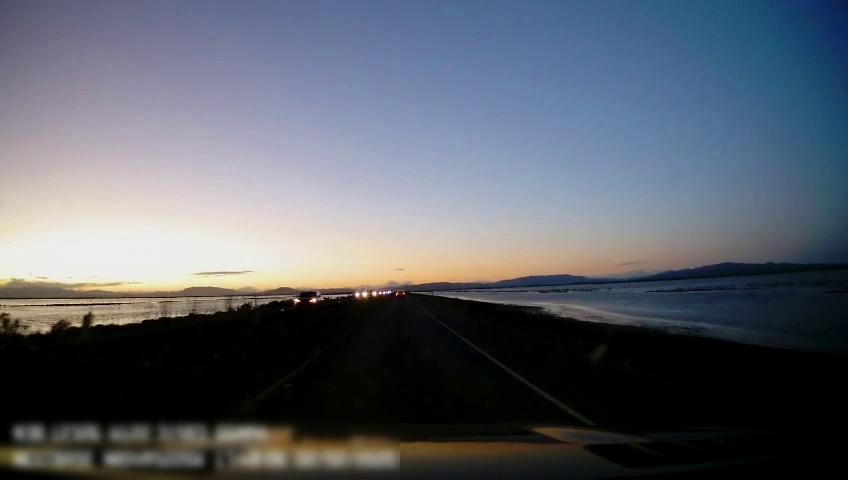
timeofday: Dusk/Dawn/Twilight
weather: Sunny
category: Drivable Space
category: Vehicles | Car
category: Vehicles | SUV
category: Vehicles | Car
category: Lanes | Current Lane
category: Lanes | Current Lane